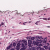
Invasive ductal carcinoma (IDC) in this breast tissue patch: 0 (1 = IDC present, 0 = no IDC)